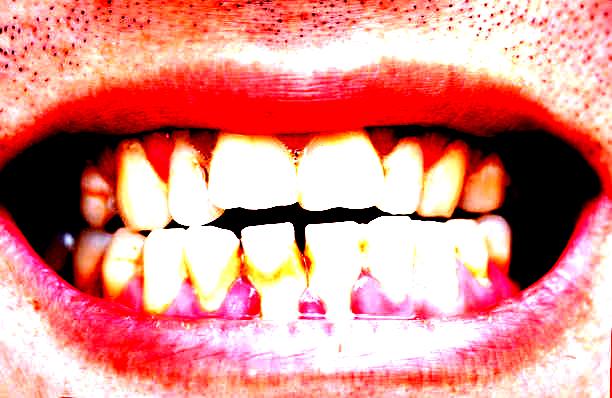
Condition: Calculus